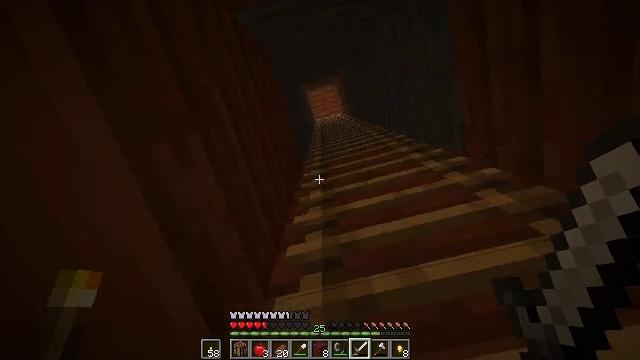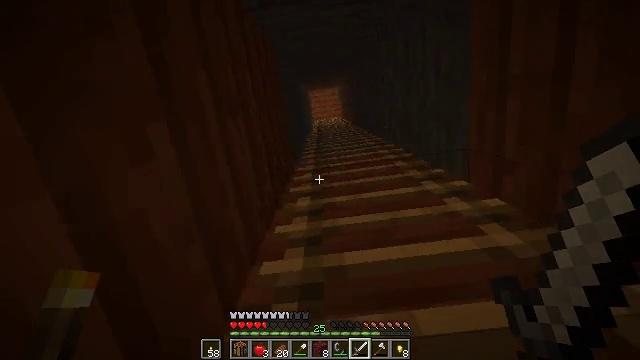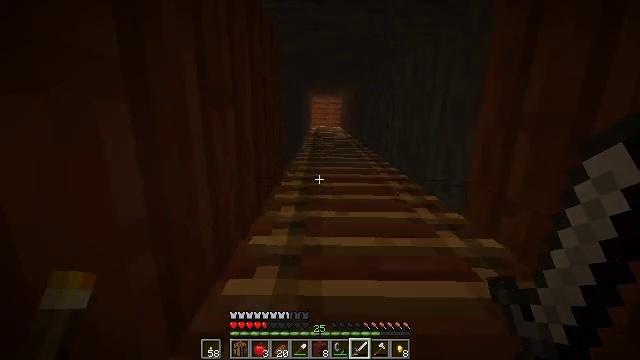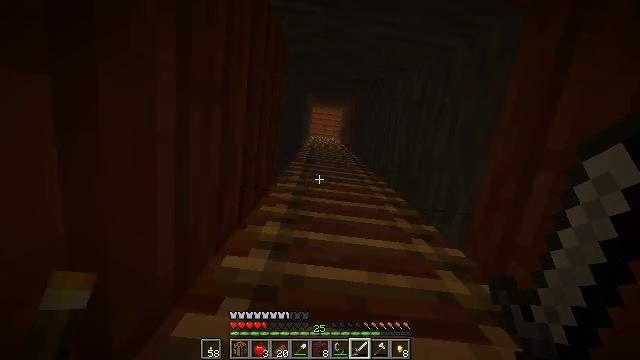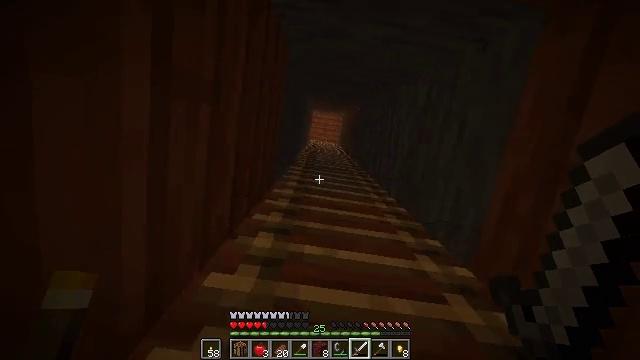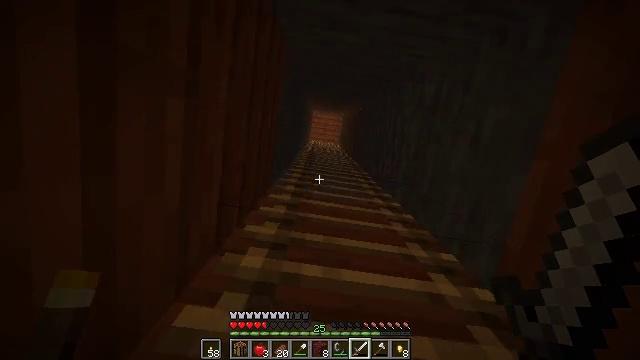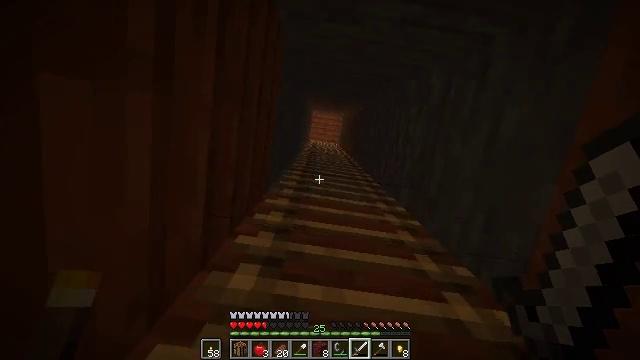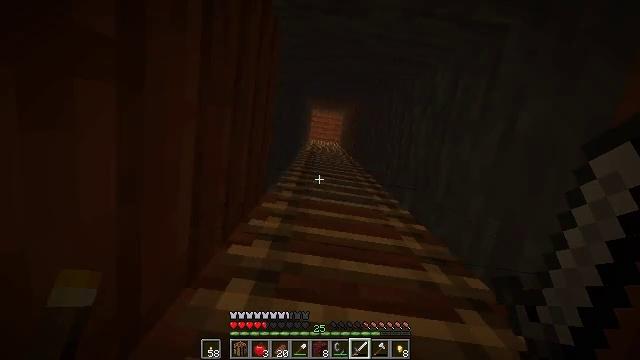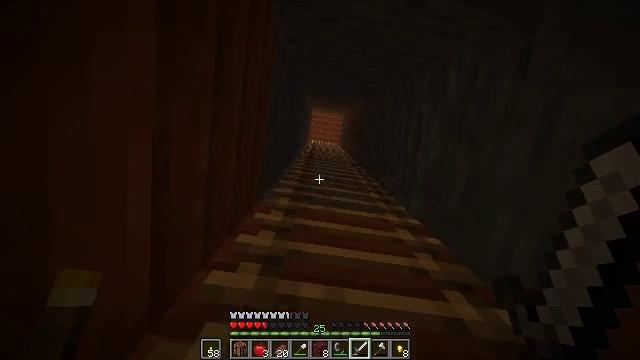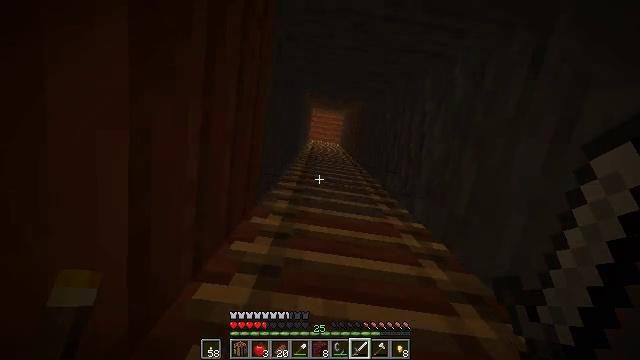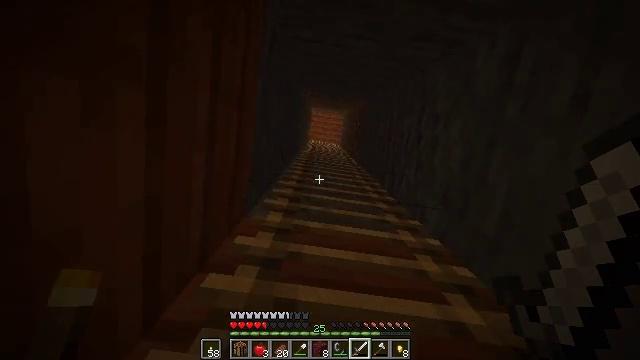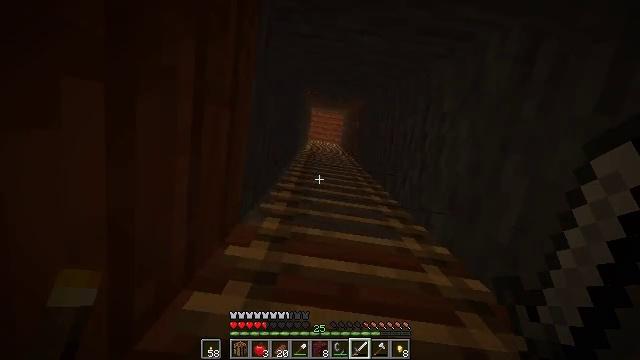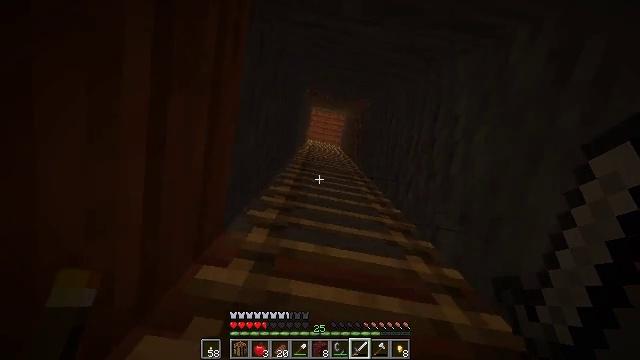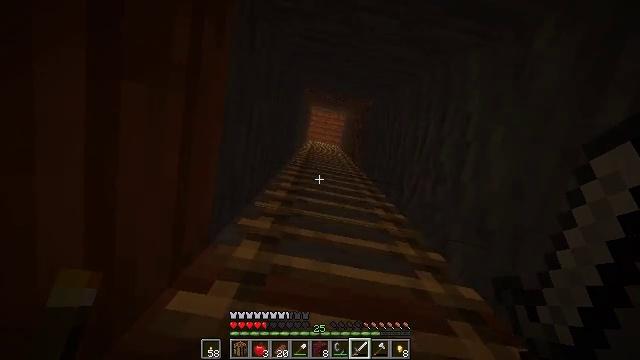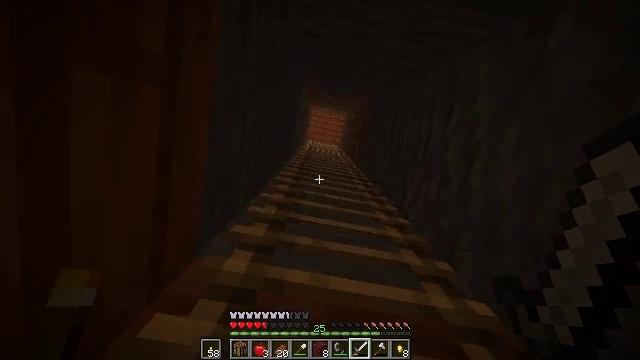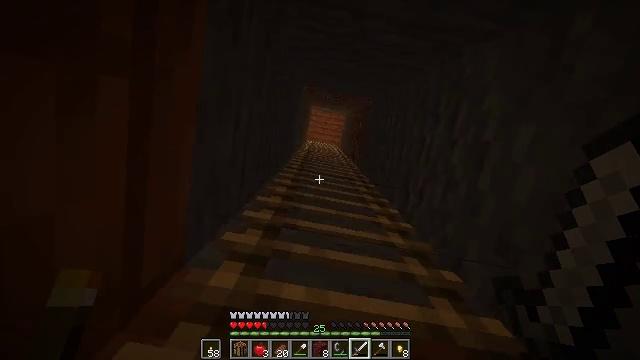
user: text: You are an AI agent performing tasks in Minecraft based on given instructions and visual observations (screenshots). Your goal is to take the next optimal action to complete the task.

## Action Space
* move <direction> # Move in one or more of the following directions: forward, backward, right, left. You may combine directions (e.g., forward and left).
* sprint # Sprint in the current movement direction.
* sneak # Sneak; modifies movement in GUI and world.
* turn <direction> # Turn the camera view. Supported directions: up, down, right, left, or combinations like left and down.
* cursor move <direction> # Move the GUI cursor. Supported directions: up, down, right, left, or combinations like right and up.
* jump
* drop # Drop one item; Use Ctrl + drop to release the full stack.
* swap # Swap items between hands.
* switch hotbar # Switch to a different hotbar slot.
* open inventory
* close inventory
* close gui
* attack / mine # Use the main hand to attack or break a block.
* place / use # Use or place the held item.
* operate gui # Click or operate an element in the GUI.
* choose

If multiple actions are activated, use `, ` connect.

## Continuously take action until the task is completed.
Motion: motion action
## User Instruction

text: Craft a diamond sword.
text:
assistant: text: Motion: move forward, turn right, jump
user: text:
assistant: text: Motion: move forward, turn right and up, jump
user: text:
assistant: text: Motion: move forward, turn right and up, jump
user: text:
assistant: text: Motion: move forward, turn right, jump
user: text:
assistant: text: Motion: move forward, jump
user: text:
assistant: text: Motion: move forward, jump
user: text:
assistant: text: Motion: move forward, jump
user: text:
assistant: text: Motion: move forward, jump
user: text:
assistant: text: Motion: move forward, jump
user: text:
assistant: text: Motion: move forward, jump
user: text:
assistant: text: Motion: move forward, jump
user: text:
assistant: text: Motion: move forward, turn right, jump
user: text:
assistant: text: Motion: move forward, jump
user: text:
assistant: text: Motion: move forward, jump
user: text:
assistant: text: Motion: move forward, jump
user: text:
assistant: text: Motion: move forward, jump
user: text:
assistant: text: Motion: move forward, jump
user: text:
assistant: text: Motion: move forward, jump
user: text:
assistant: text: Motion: move forward, jump
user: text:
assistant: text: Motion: move forward, jump
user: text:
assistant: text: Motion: move forward, jump
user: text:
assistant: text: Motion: move forward, jump
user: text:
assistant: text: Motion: move forward, jump
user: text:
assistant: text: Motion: move forward, jump
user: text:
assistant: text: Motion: move forward, jump
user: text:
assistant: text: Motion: move forward, jump
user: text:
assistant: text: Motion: move forward, jump
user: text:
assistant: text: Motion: move forward, jump
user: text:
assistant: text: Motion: move forward, jump
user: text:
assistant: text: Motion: move forward, jump